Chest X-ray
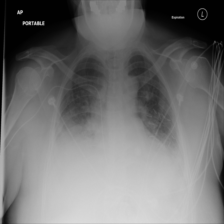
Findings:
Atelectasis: negative
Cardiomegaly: negative
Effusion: negative
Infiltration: negative
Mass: negative
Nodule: negative
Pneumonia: negative
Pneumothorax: negative
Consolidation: negative
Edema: negative
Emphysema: negative
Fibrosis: negative
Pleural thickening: negative
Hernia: negative